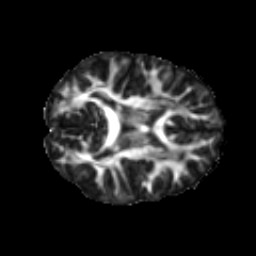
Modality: FA
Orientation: axial
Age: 12
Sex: male
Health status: ill
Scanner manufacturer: ge
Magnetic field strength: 3 T
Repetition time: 6.752 s
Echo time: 0.079 s